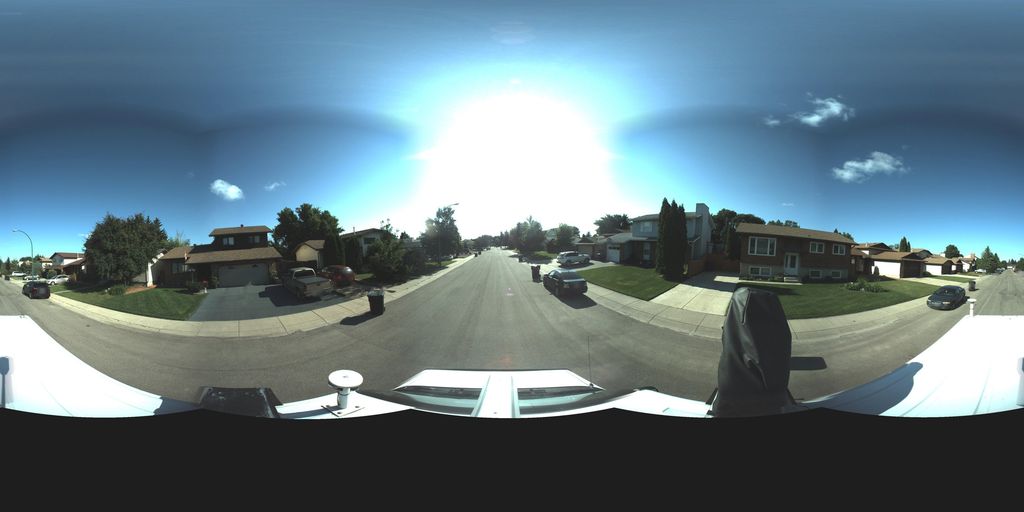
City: saskatoon